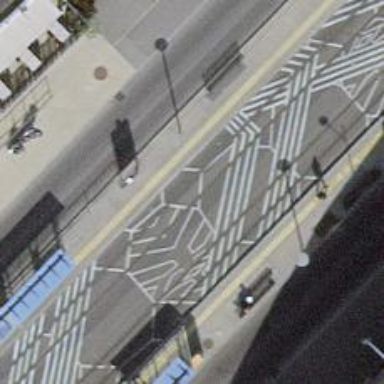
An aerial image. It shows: Tram stop with stop position for public transport.